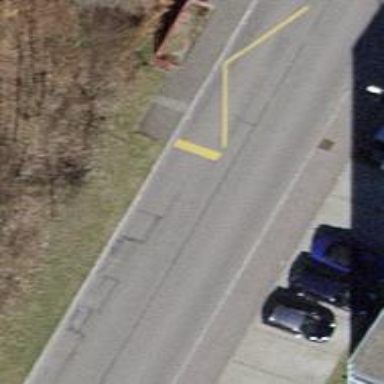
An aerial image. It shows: Bus stop with stop position for public transport.